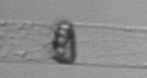
Label: Dactyliosolen_blavyanus